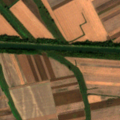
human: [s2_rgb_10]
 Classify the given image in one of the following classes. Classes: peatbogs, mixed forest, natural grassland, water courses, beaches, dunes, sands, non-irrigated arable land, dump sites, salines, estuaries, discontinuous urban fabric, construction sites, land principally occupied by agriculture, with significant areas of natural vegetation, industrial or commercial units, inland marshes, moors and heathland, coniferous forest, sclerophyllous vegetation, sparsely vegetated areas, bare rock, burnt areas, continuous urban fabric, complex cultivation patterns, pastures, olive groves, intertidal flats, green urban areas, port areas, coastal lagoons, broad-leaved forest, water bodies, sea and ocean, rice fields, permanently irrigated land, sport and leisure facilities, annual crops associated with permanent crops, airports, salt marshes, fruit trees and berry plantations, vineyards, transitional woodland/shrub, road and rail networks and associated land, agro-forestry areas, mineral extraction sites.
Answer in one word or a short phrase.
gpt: non-irrigated arable land, transitional woodland/shrub, inland marshes, water courses